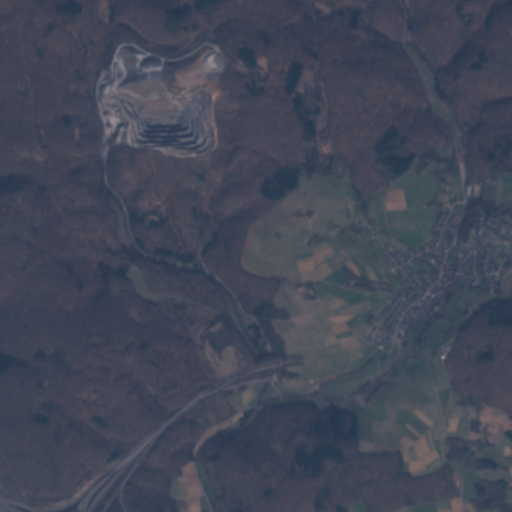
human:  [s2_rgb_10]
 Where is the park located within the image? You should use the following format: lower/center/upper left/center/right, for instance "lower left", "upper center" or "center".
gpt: The park is located in the center right of the image.
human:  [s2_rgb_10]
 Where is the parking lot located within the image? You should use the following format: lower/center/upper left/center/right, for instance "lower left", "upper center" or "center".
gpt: The parking lot is located in the center right of the image.
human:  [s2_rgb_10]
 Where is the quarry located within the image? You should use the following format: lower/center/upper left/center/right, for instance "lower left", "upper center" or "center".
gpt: The quarry is located in the upper left of the image.
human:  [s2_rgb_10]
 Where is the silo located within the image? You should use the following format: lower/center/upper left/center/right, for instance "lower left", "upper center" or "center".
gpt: The silo is located in the upper left of the image.
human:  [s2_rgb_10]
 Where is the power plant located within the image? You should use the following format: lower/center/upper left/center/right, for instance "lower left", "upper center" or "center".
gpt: There is no power plant in the image.